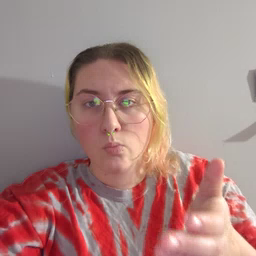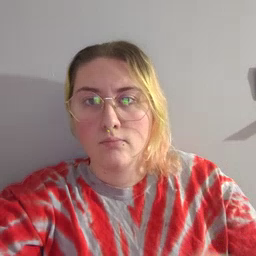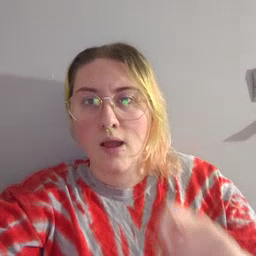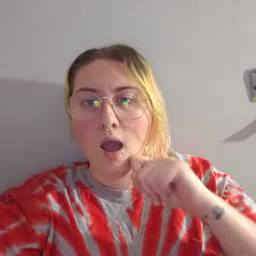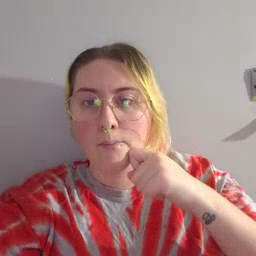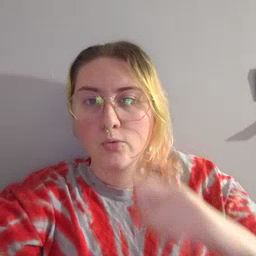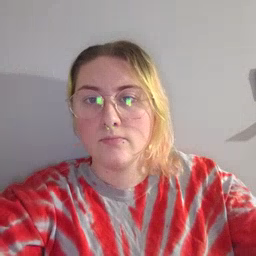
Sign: apple